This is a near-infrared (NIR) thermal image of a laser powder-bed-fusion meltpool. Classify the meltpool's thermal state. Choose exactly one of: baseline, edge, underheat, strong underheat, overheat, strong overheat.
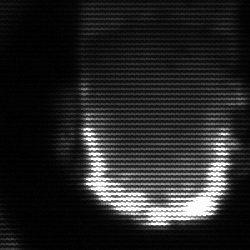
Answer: baseline